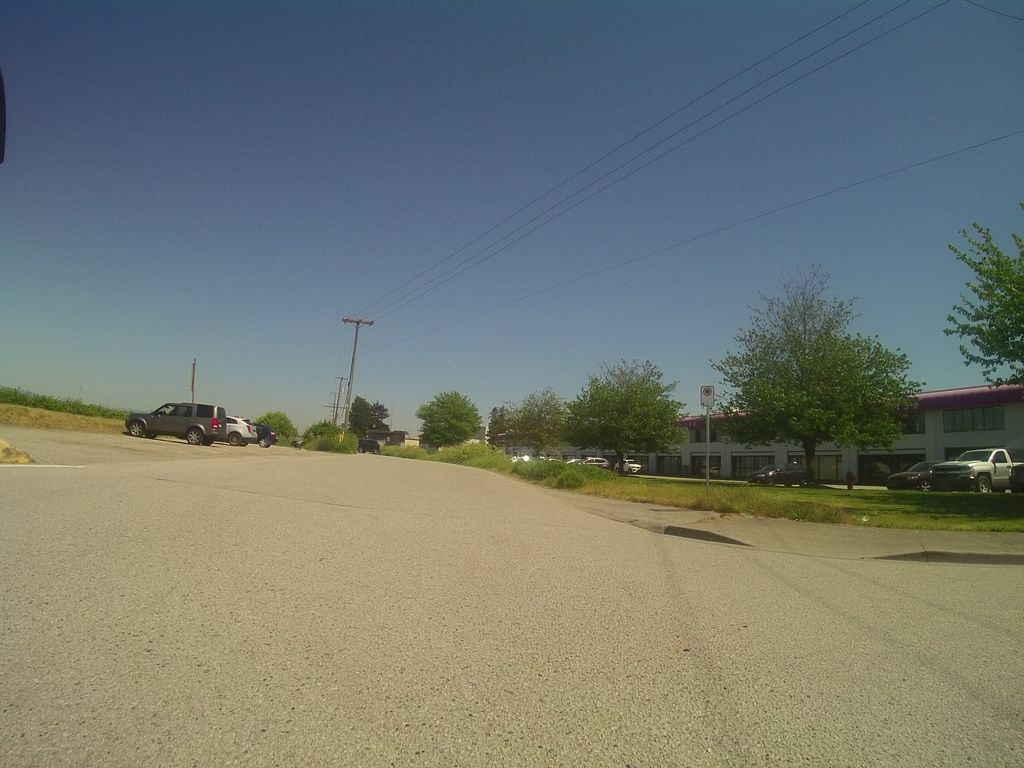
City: vancouver